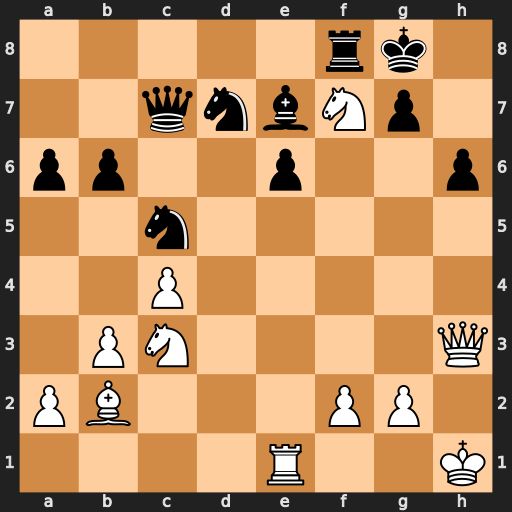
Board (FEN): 5rk1/2qnbNp1/pp2p2p/2n5/2P5/1PN4Q/PB3PP1/4R2K
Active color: w
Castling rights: -
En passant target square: -
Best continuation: Nd5 exd5 Nxh6+ gxh6 Rxe7 Rf7 Re8+